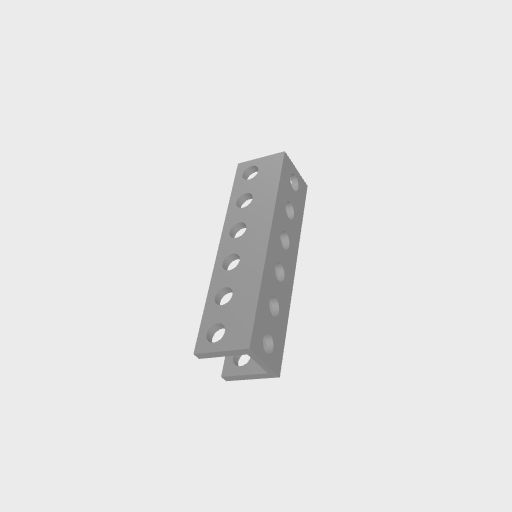
Part: UBeam6H